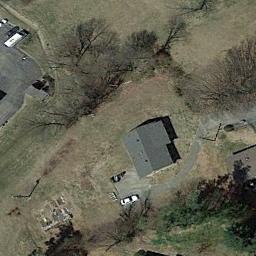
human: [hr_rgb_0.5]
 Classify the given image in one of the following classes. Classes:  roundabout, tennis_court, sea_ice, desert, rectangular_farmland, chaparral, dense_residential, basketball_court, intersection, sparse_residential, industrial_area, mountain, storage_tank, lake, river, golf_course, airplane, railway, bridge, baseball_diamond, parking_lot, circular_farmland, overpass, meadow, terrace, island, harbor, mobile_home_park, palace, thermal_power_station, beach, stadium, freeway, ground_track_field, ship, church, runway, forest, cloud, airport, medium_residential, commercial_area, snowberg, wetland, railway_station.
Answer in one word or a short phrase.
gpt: sparse_residential